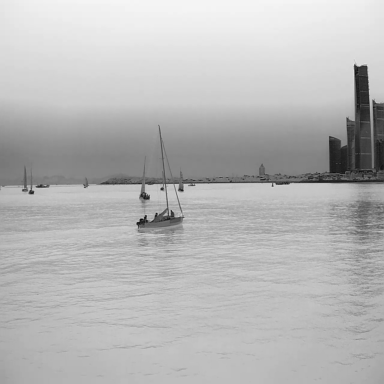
There are 11 objects shown in the infrared image, including eight sailboats, two canoes, and a container_ship.